Question: I'm having trouble, there is no warning when I use methods above API Level 8
'''
setCalendarViewShown(false);
'''
Is just an example
Even if I build my app there's no error, I'll only encounter the error when the app reaches the unsupported method.

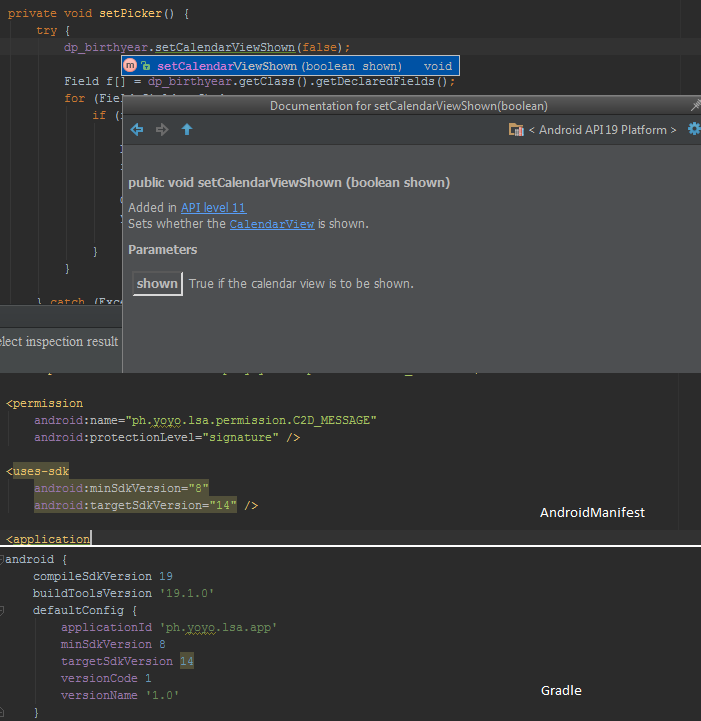
Answer: I just solve my problem
I just check the File > Settings > Inspections > Android Lint > "Calling new methods on older versions" because it's unchecked before